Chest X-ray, PA view. Patient: 74 years old, sex M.
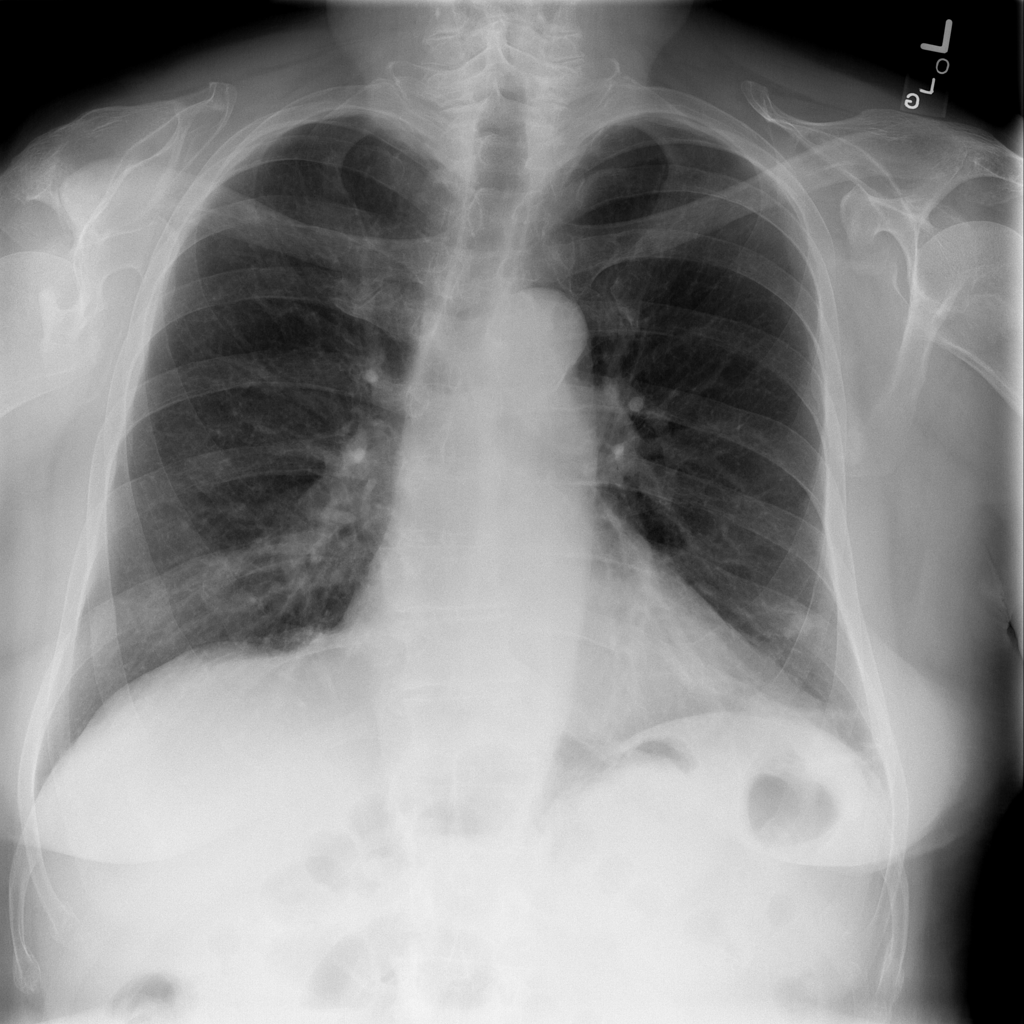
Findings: No Finding